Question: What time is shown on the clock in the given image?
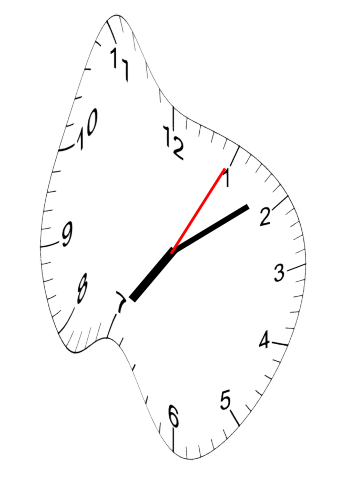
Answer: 07:09:05